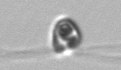
Label: flagellate_morphotype1